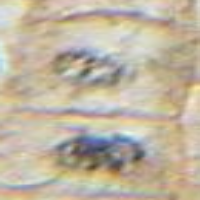
Label: telophase